Question:
I have read different sources about Ports & Adapters architecture proposed by Alistair Cockburn and find it apt for my scenario of developing a gateway service application which receives message from multiple sources and process the message and send the message to multiple destinations. Here is my implementation in detail.
- - - -
I have several key questions/doubts if whether i have deviated from Cockburn's proposed architecture.
1. Can a single Port handle both inflow/outflow of message(In this case JMS Port). Or is it a good practice to have seperate ports for inflow and outflow of messages.
2.As per the cockburn's article it says
So i have passed on the processed message directly to the port which in turn calls the adapter to transform the message as per the destination requirements.
1. Can Message Handlers (Application Layer) have the dependency of Ports injected ?
2. As per the article by Cockburn it says
I can't think of a scenario where mulitple adapters are required for a single port. Can you throw me a scenario so that i can leverage the architecture to the fullest.
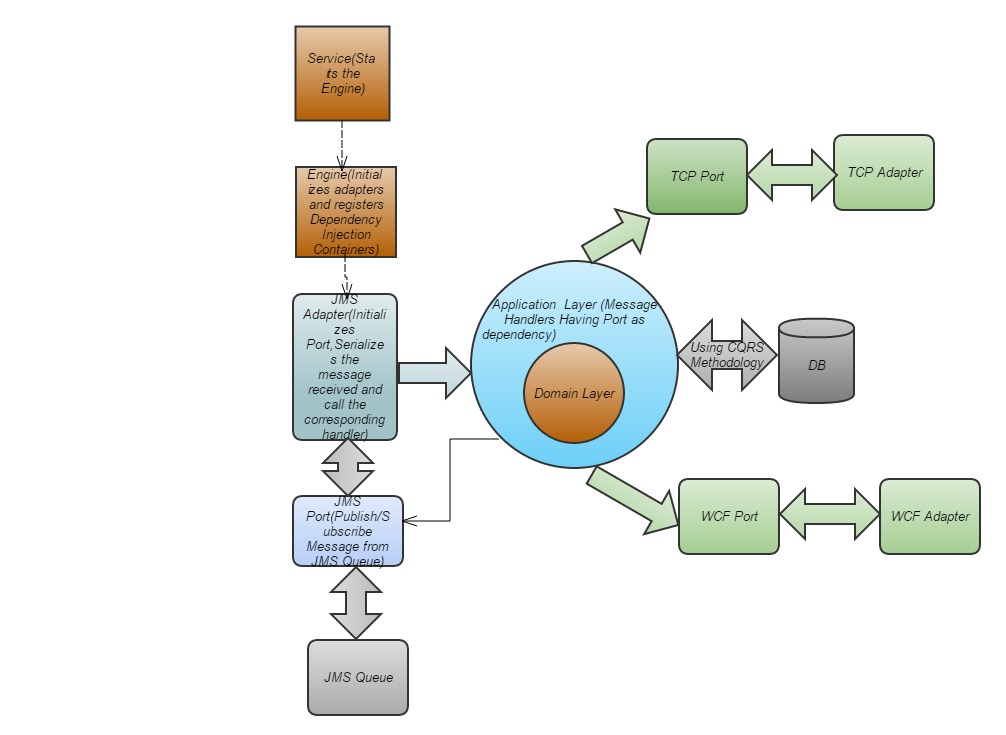
Answer: Here is my point of view:
1. Yes, a port can have both inflow and outflow operations. To me, it depends by the use-cases that the hexagon implements and the reasons why it uses that port. e.g. I can think of a port "IPersistenceGateway" that has methods for read and write like "GetUsers" and "SaveUser". That port represents the abstraction of persistence for all the hexagon; in other cases I could have "IReadingPersistenceGateway" and "IWritingPersistenceGateway" where the two operations mentioned above are splitted to, in order to separate reading/writing operations "a la CQRS".
2. I think that your "Application layers" should be considered "inside the hexagon": so yes, message handlers can have dependency of ports injected. I think that message handlers should be the only objects that are visible from the outside of the hexagon and therefore the first objects that obtain the ports, injected by the outside.
3. In the example I mentioned above, where the port is "IPersistenceGateway", there could be a "MySqlPersisteceGateway" and a "MongoPersistenceGateway" that manage the asbtracted persistence needs of the hexagon, for MySql and MongoDb context.
In your case, for what I understand, I think that the JMS adapter could have injected the message handler of the hexagon because the JMS adapter has to "push" messages to the hexagon and not vice-versa (the xexagon that pulls messages form an adapter). If this is correct, there is no problem (in my opinion) to have an adapter that references directly a message handler inside the hexagon. The point is always the direction of dependencies: always toward the abstraction, from the outside the hexagon to the inside (DIP, Dependency Inversion Principle).